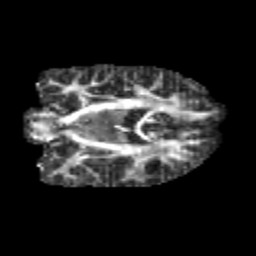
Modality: FA
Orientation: coronal
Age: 10
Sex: male
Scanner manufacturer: siemens
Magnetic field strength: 3 T
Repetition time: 3.8 s
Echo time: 0.07 s